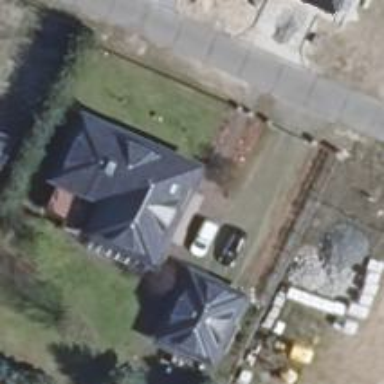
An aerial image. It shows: House with multiple building parts.